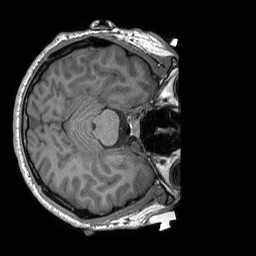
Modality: T1w
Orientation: axial
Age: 24
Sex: male
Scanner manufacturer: siemens
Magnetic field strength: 3 T
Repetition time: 1.9 s
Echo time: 0.00227 s